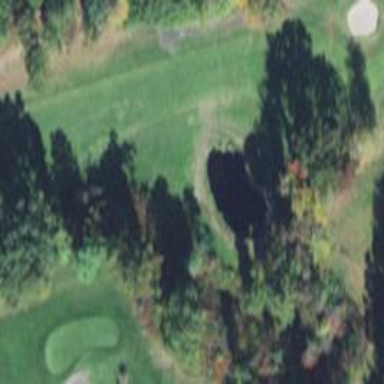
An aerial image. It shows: Golf fairway surrounded by grass.